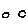
Label: circle